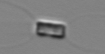
Label: Chaetoceros